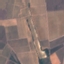
Land use / land cover class: PermanentCrop